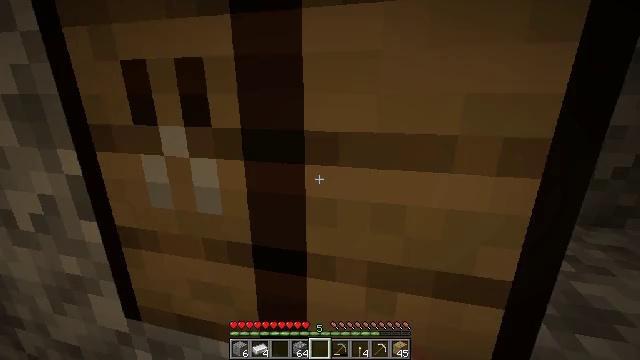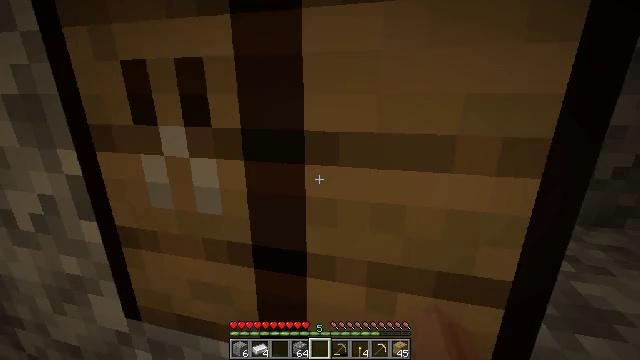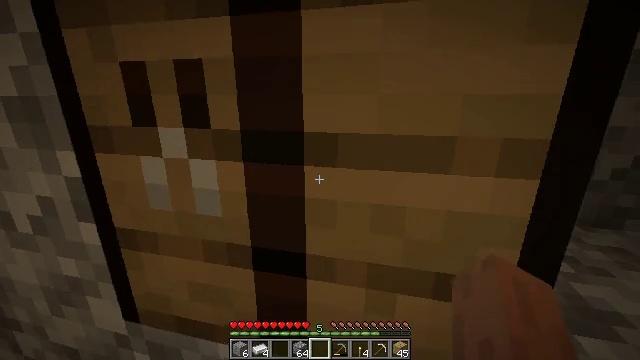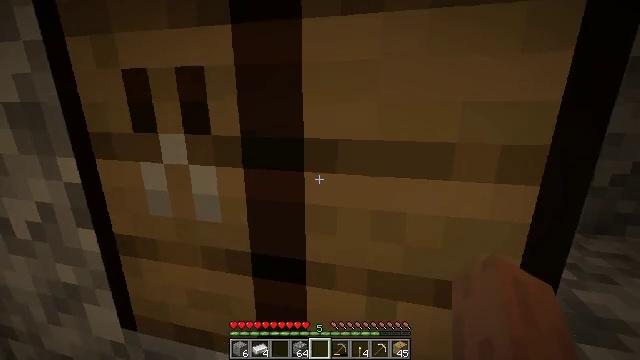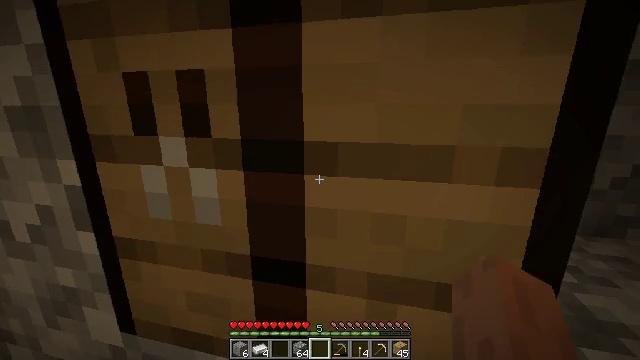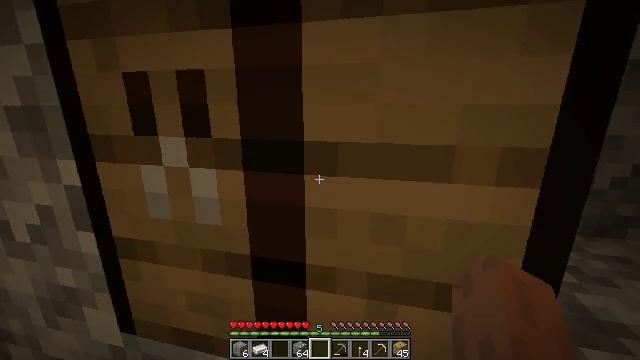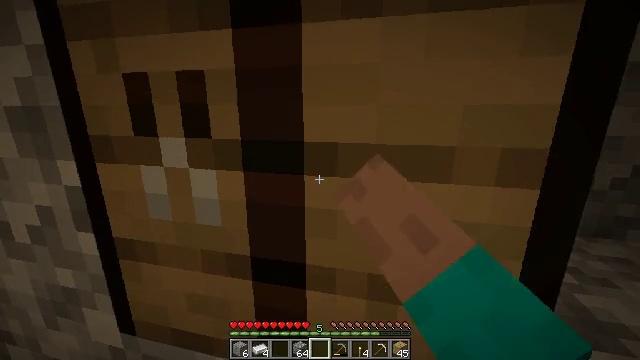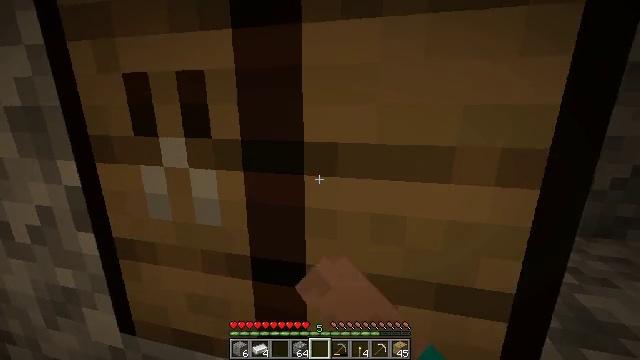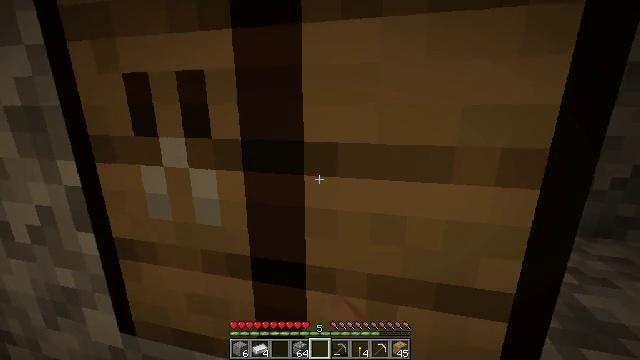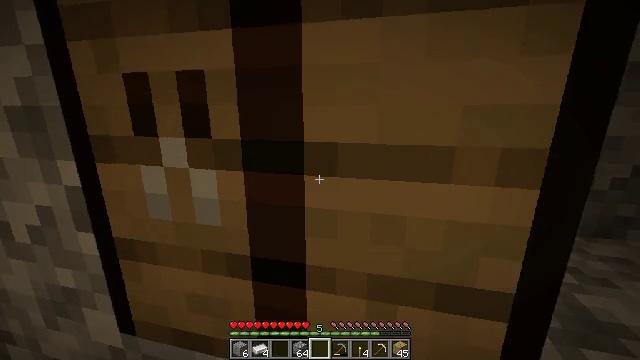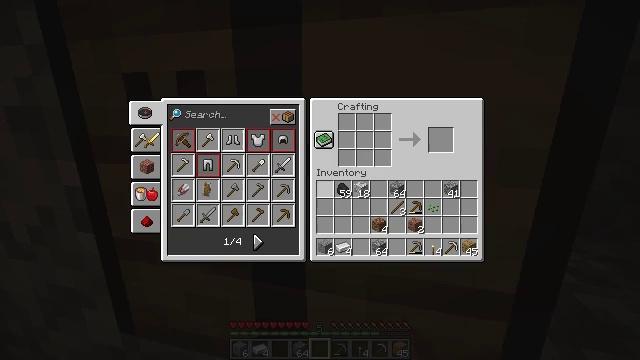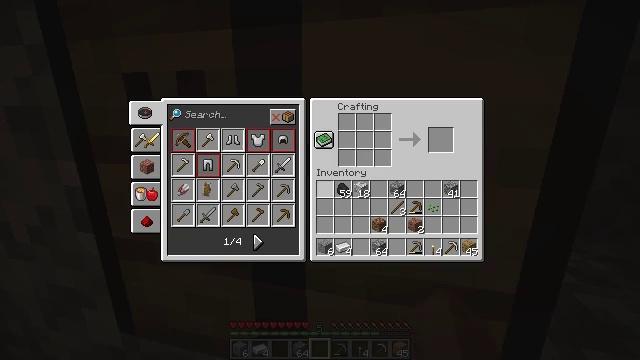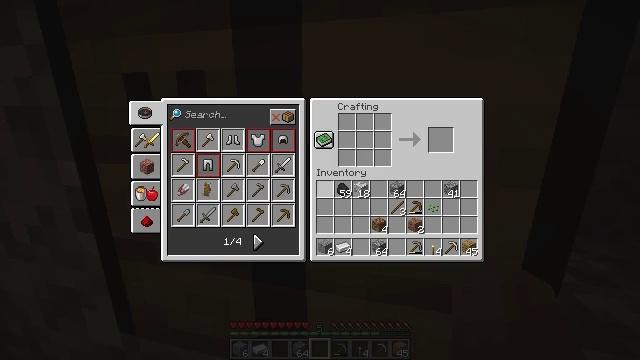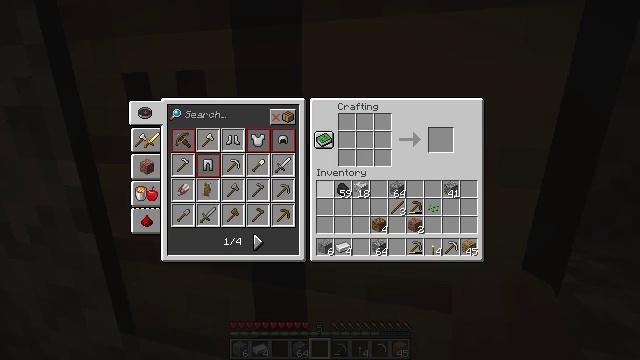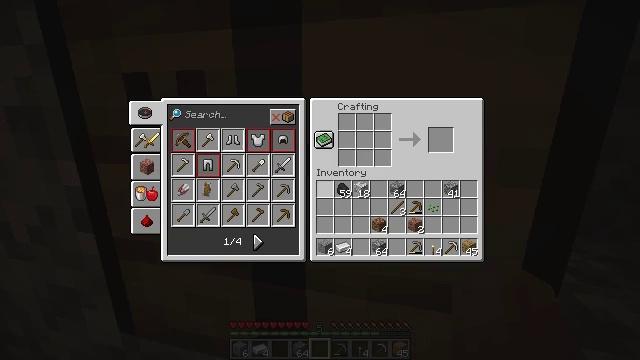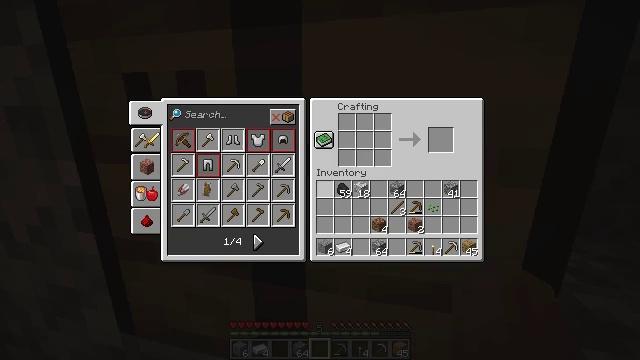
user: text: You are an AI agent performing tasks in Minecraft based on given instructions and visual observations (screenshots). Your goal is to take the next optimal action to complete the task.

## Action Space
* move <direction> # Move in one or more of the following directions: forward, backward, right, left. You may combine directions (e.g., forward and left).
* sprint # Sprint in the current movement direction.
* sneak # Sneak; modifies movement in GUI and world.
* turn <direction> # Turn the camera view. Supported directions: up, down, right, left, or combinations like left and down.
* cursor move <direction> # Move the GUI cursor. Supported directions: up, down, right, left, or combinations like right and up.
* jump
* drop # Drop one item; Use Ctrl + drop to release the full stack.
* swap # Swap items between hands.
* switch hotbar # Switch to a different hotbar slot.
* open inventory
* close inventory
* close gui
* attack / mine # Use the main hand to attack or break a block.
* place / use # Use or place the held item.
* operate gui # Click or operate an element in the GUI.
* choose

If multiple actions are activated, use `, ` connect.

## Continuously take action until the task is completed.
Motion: motion action
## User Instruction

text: Use the crafting table to craft an iron pickaxe.
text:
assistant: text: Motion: no_op
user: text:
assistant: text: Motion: no_op
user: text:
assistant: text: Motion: turn up
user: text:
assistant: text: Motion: no_op
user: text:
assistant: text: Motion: use / place
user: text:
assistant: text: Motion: use / place
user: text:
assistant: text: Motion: use / place
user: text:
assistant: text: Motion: use / place
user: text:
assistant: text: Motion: no_op
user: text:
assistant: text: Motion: open gui
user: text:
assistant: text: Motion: no_op
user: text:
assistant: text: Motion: no_op
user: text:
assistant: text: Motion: no_op
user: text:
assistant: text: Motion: no_op
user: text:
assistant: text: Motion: no_op
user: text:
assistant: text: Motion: no_op
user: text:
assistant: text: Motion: cursor move left and up
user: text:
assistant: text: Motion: no_op
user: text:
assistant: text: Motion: no_op
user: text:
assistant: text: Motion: no_op
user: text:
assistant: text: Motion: operate gui
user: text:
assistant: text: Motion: operate gui
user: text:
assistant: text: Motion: operate gui
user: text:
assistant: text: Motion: operate gui
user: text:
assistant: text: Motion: no_op
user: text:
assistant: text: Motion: no_op
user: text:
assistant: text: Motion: no_op
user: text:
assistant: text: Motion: no_op
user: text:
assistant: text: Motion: no_op
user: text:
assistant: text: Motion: no_op